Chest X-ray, PA view. Patient: 55 years old, sex M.
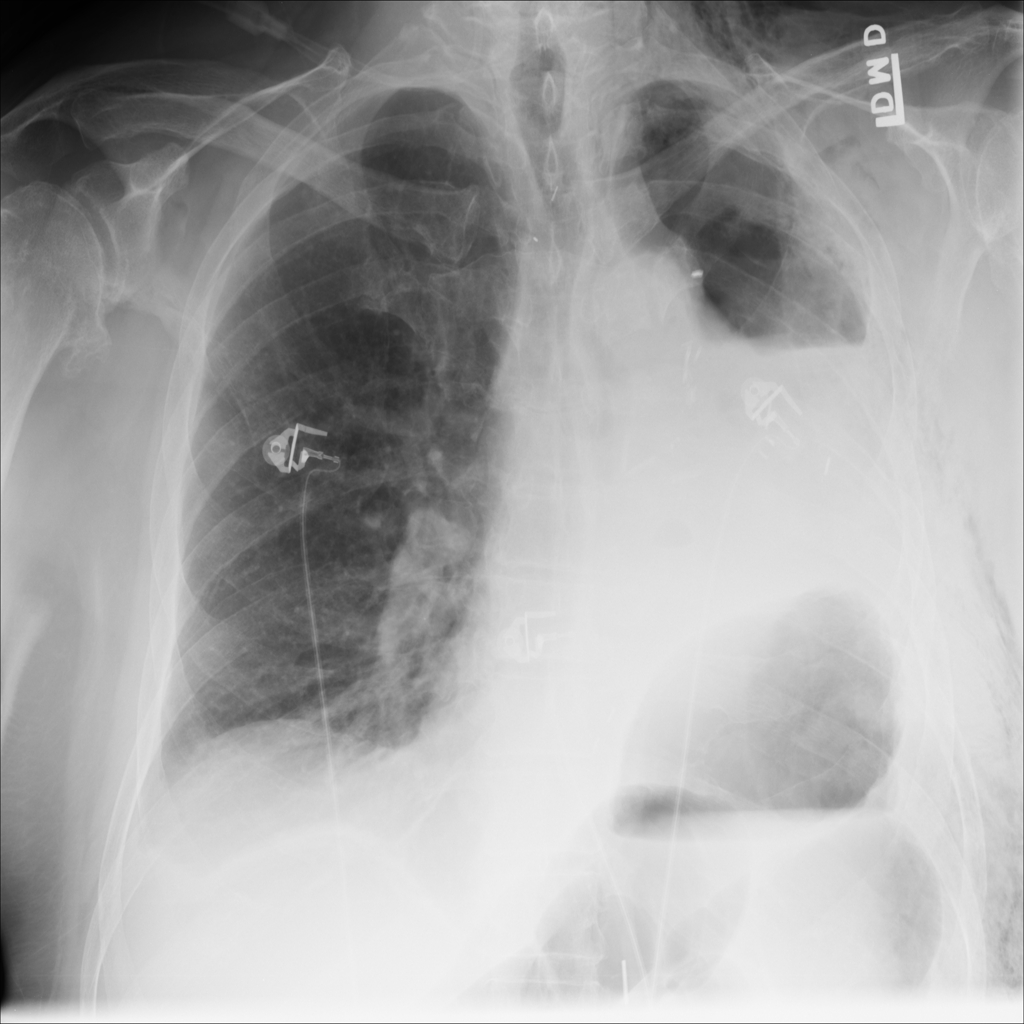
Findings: Emphysema